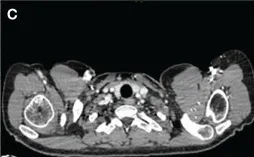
The patient's CT scans at baseline, at best response, and at the last evaluation. (A-C) Evolution of a left supraventricular node. The images in.
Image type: radiology (ct)